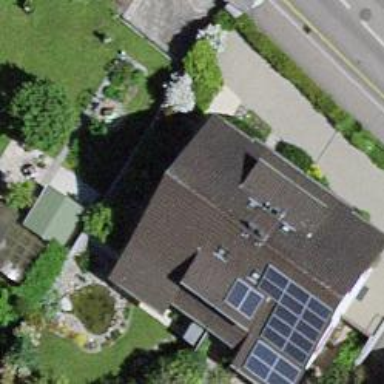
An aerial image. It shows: Semi-detached house.